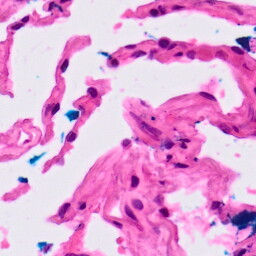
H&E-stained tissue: Lung